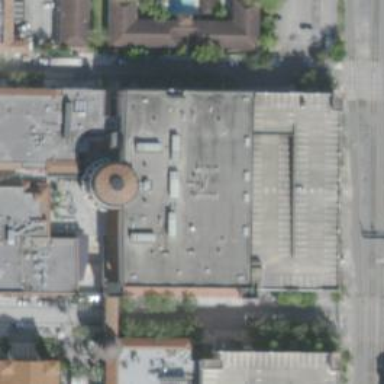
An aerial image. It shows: Cinema.